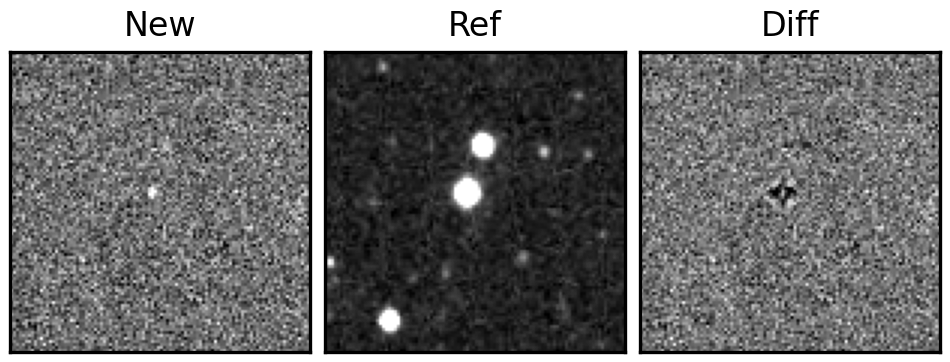
Label: bogus